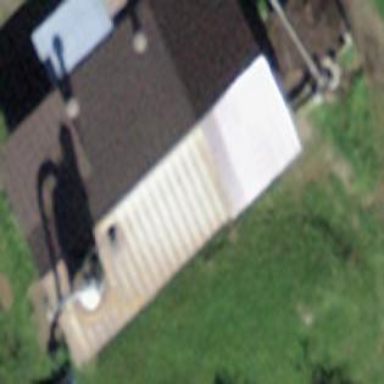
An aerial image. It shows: Barn.